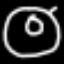
Label: donut